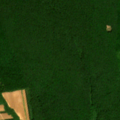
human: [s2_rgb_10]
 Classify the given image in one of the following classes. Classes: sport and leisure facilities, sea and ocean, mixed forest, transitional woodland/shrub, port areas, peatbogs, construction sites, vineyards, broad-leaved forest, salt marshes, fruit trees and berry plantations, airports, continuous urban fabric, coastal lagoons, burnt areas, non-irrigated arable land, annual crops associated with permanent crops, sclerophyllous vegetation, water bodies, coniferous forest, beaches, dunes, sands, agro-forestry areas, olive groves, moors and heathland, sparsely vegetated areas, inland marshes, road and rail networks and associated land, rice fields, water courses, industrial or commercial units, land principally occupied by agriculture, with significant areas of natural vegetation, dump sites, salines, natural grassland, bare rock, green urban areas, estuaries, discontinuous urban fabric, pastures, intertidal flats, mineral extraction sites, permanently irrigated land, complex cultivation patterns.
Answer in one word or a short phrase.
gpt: land principally occupied by agriculture, with significant areas of natural vegetation, broad-leaved forest